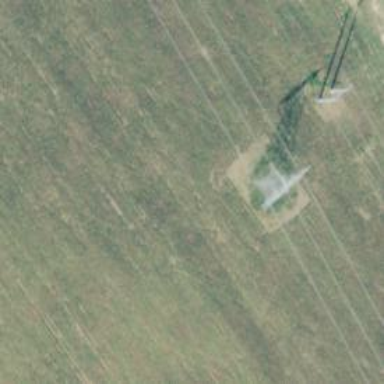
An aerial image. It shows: Lattice structure tower.